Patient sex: M
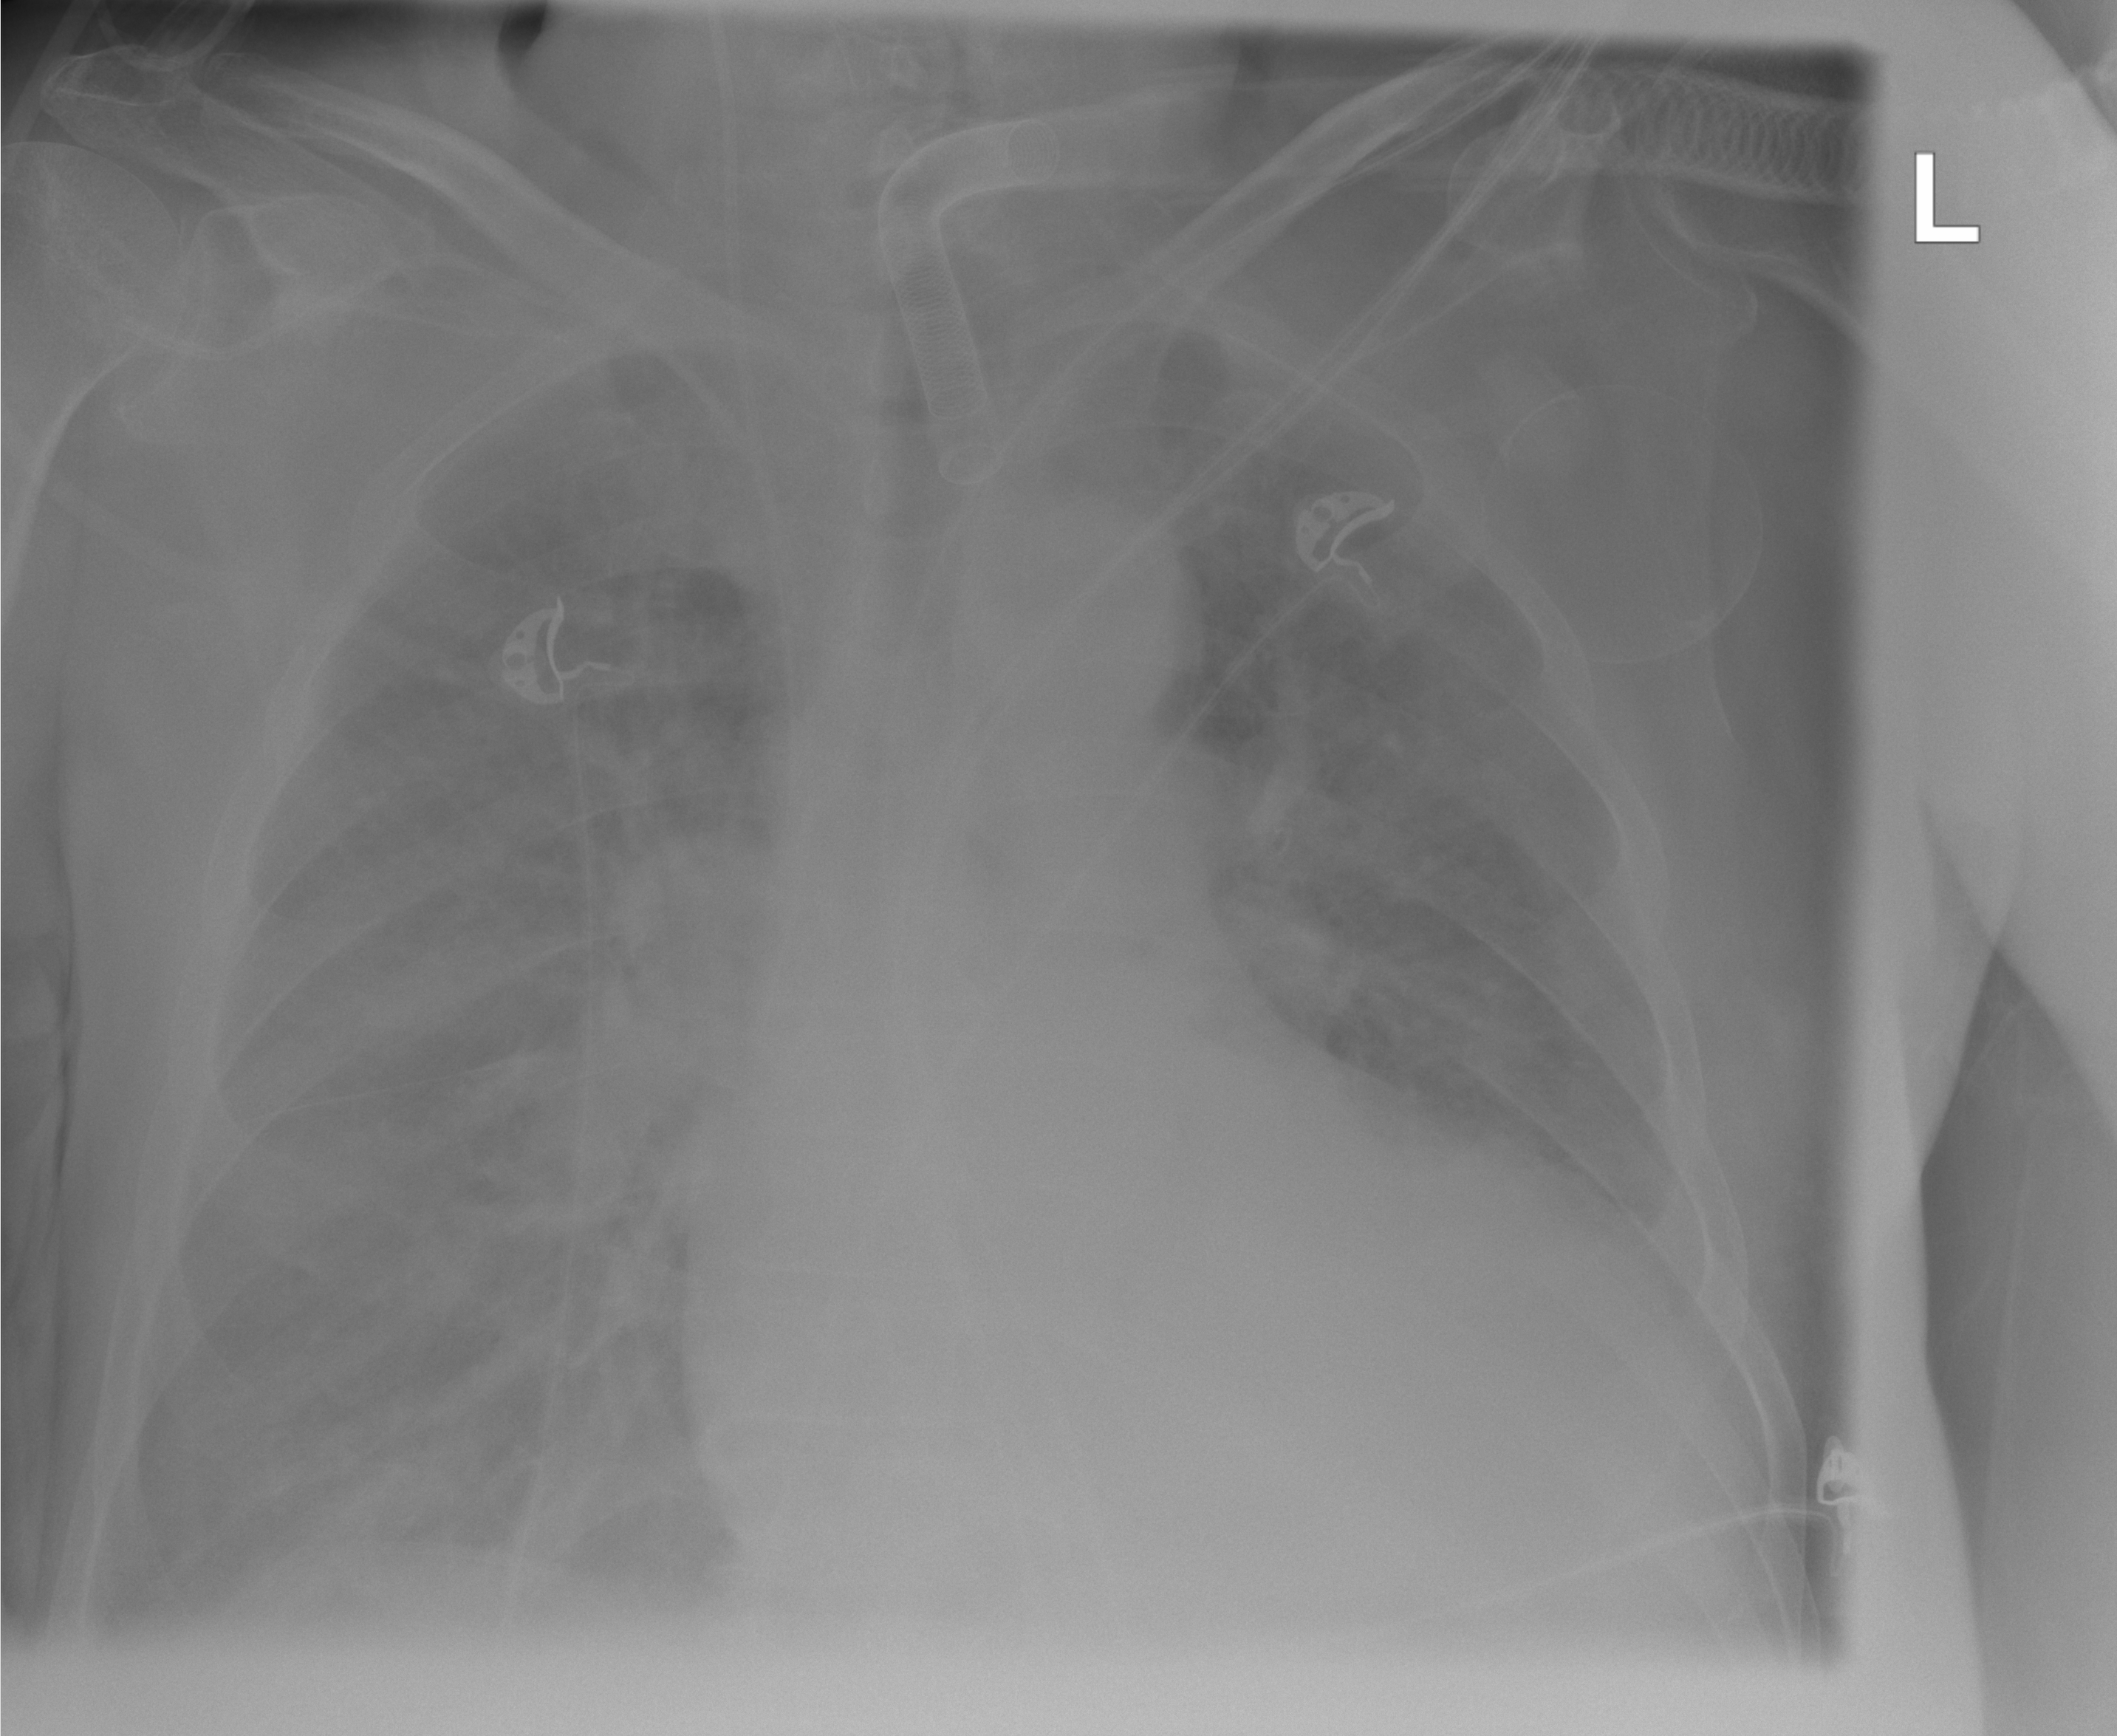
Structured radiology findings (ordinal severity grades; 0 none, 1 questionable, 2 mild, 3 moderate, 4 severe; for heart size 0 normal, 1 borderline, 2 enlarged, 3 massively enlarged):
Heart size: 2
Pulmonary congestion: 3
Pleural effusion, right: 2
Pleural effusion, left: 2
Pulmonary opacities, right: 1
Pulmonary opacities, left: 1
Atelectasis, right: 2
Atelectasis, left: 2